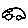
Label: car